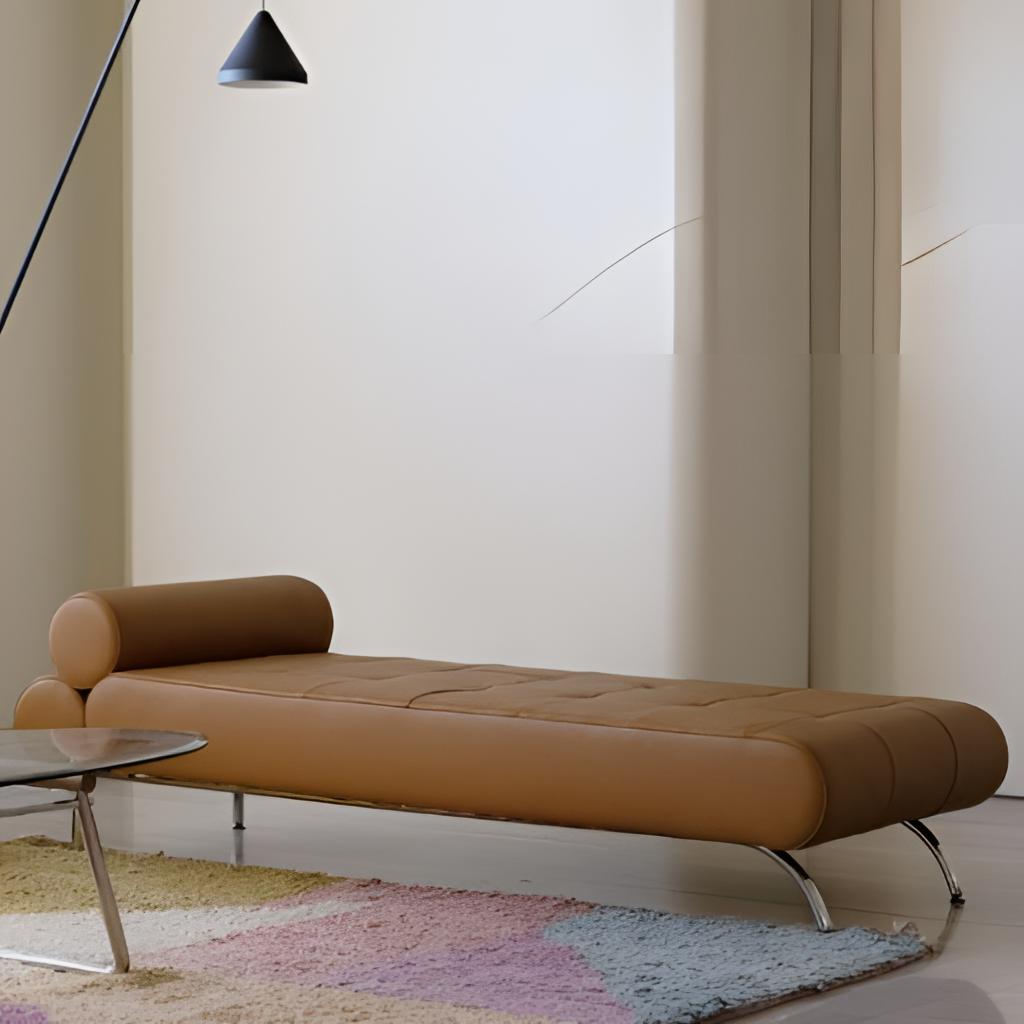
living room, leather daybed, minimalist, beige wood flooring, with plank pattern, paint wallpaper, with solid pattern